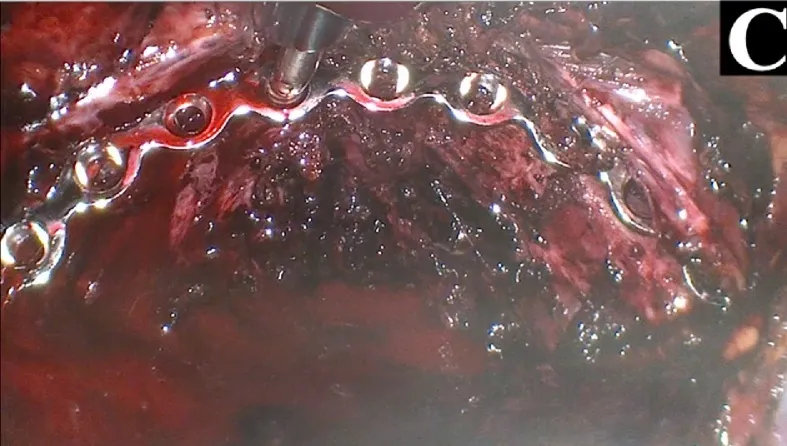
The ball-spike pusher.
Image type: medical_photograph (other_medical_photograph)